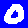
Digit: 0